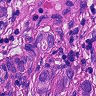
Metastatic tissue present: yes